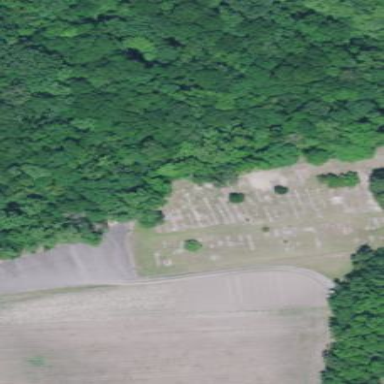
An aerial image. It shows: Cemetery.